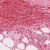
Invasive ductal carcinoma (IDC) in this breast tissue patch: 0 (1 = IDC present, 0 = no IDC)